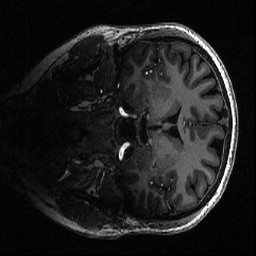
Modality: T1w
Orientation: coronal
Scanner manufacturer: siemens
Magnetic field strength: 7 T
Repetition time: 2.53 s
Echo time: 0.00165 s